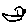
Label: bird